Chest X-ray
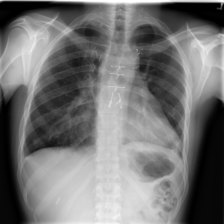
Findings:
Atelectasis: negative
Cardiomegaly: negative
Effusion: negative
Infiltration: negative
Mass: negative
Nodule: negative
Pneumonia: negative
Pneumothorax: positive
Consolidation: negative
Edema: negative
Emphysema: negative
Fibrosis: negative
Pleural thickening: negative
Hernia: negative